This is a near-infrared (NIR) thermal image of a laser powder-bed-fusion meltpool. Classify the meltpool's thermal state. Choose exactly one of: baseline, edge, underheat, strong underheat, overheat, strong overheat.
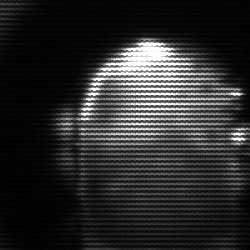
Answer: baseline